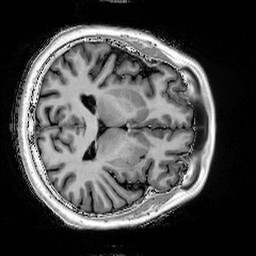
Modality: T1w
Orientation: axial
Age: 65
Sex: male
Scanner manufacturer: siemens
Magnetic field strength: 3 T
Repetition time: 5 s
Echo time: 0.00298 s